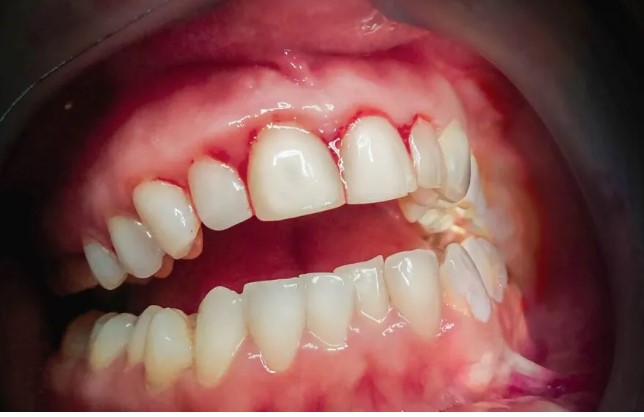
Condition: Gingivitis